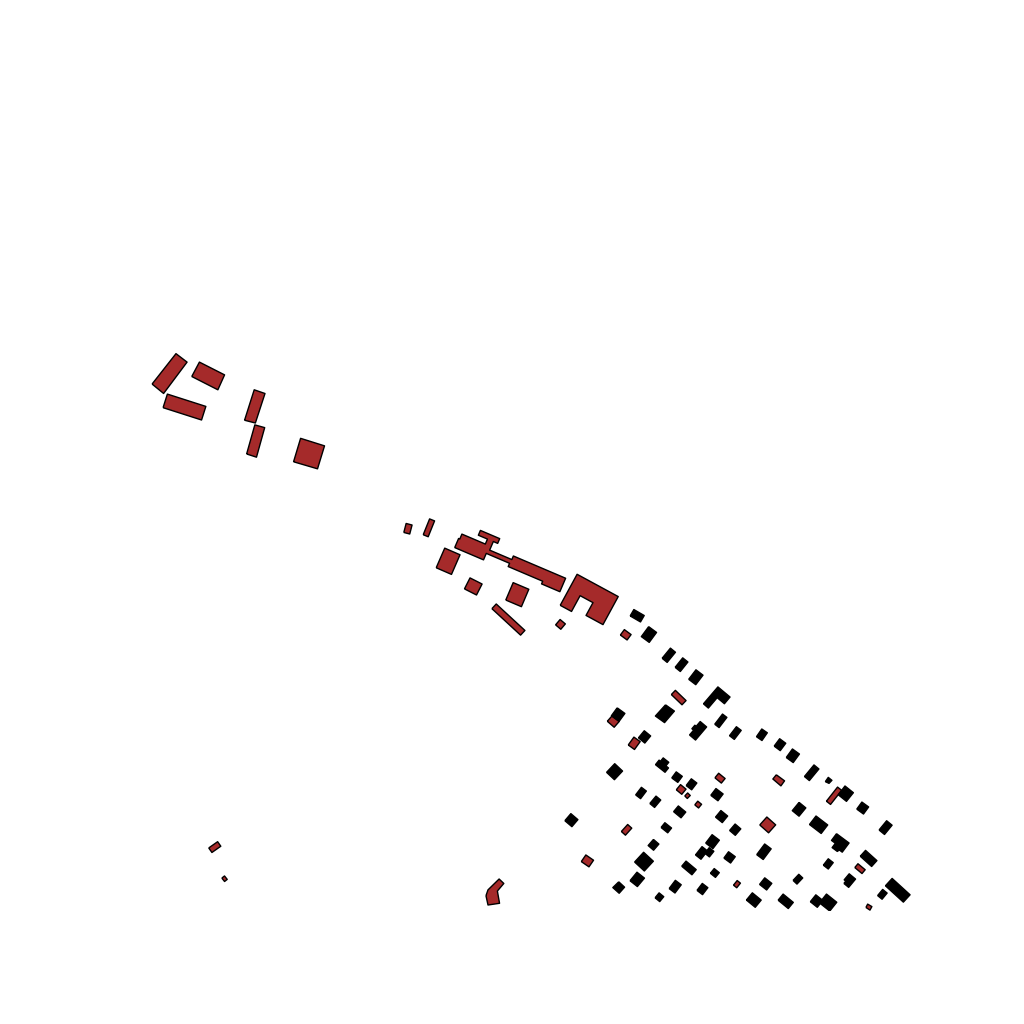
Tags: overhead vector_map, recreation, residential, individual_rise, low_rise, density_1, Building, Facility, 1.0 km²